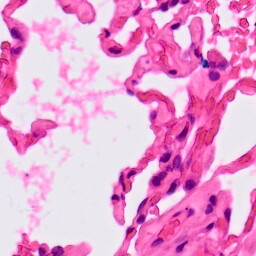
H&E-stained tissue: Lung